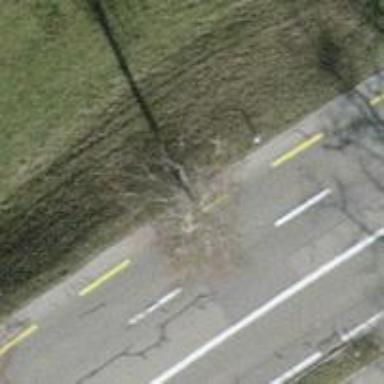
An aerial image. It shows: Avenue lined with deciduous broadleaved trees.